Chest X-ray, AP view. Patient: 34 years old, sex F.
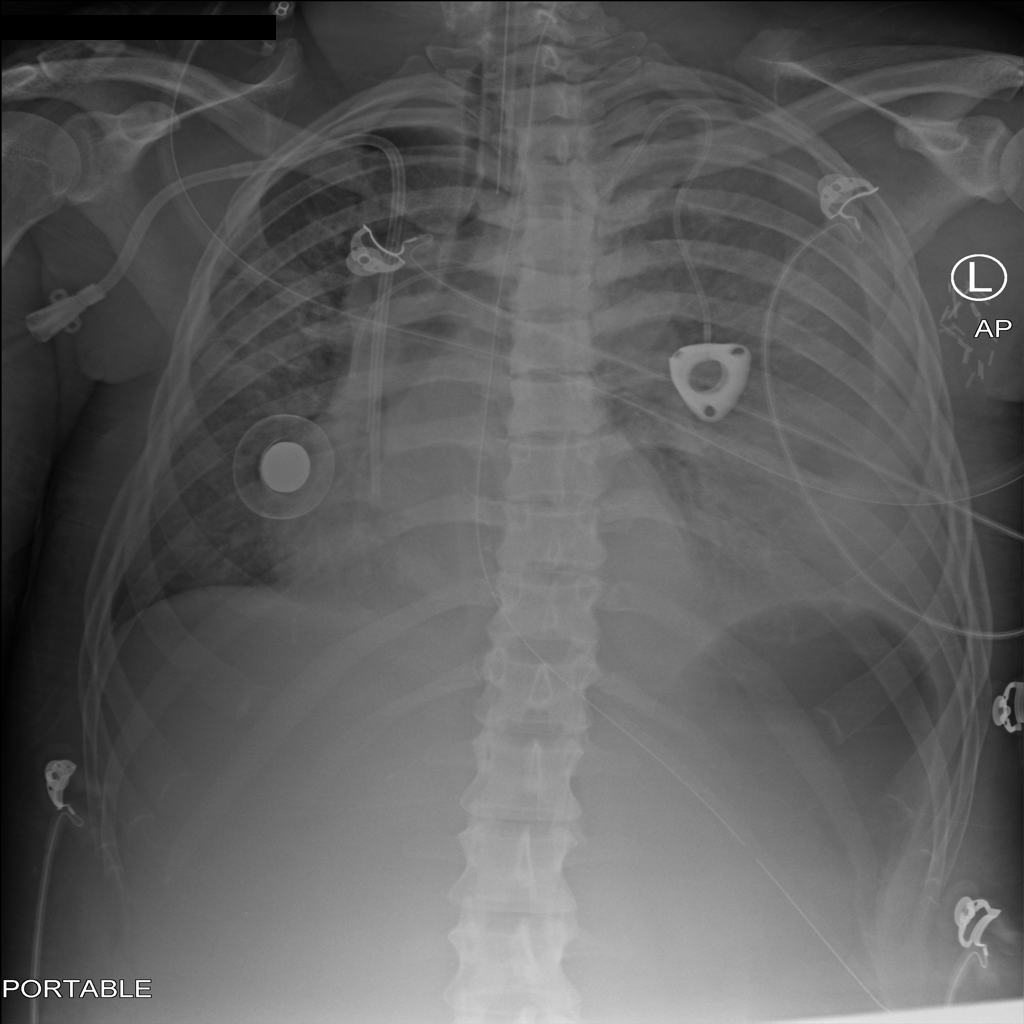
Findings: Consolidation, Effusion